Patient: sex F, age 44
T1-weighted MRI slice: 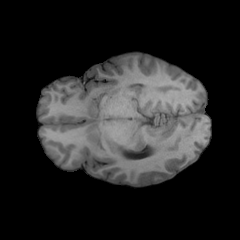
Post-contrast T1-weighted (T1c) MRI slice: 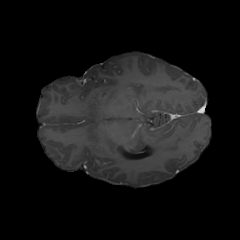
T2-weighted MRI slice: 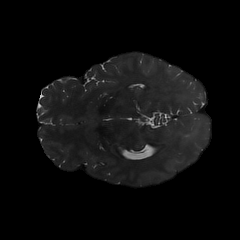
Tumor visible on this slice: no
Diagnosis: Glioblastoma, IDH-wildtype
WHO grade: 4